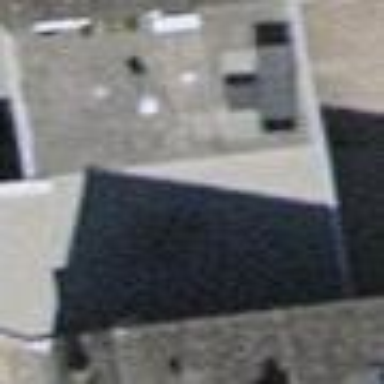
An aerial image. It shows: Garage building.